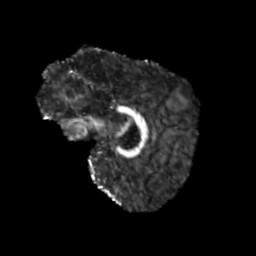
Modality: FA
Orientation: sagittal
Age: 13
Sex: male
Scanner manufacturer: siemens
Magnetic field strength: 3 T
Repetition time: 3.8 s
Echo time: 0.07 s